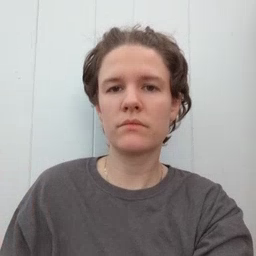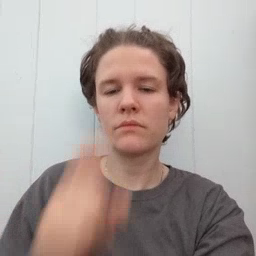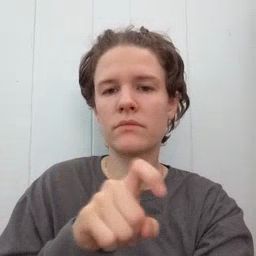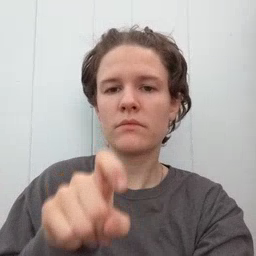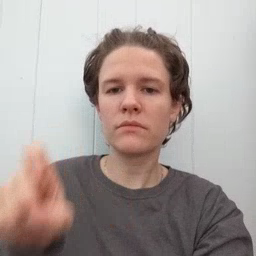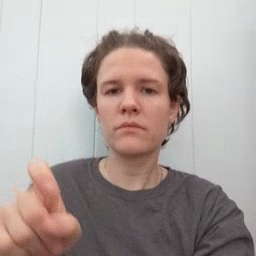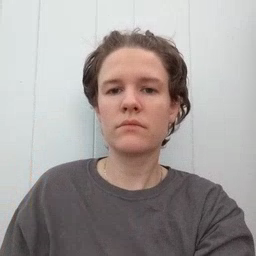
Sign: closet